Question: I want to create a pair of bootstrap columns inside another bootstrap column.
My output is not as desired for some reason.They look completely goofy for some reason. Did I make a rookie mistake in my formatting?
I am iterating over a @user object and having the profile picture be on the left and the profile info be on the right. There are many users so it should ideally style for all the iterations of the users in the database.
I feel this code should work but it doesn't, any idea as to what happened:
'''
<div class="row">
<div class="other-box col-sm-6">
<p>Random text!!!</p>
</div>
<div class="index-user-container col-sm-6">
<div class="row">
<% @users.each do |user| %>
<div class="index-picture col-sm-4">
<%= image_tag user.image.thumb('150x185#').url if user.image_stored? %>
</div>
<div class="index-info-box col-sm-8">
<%= user.first_name %>
<%= user.last_name %>
<%= user.email %>
<%= link_to 'Go to profile', user_path(@user) %>
</div>
<% end %>
</div>
</div>
</div>
'''
I am using twitter bootstrap. Here is a screen shot of the goofyness:

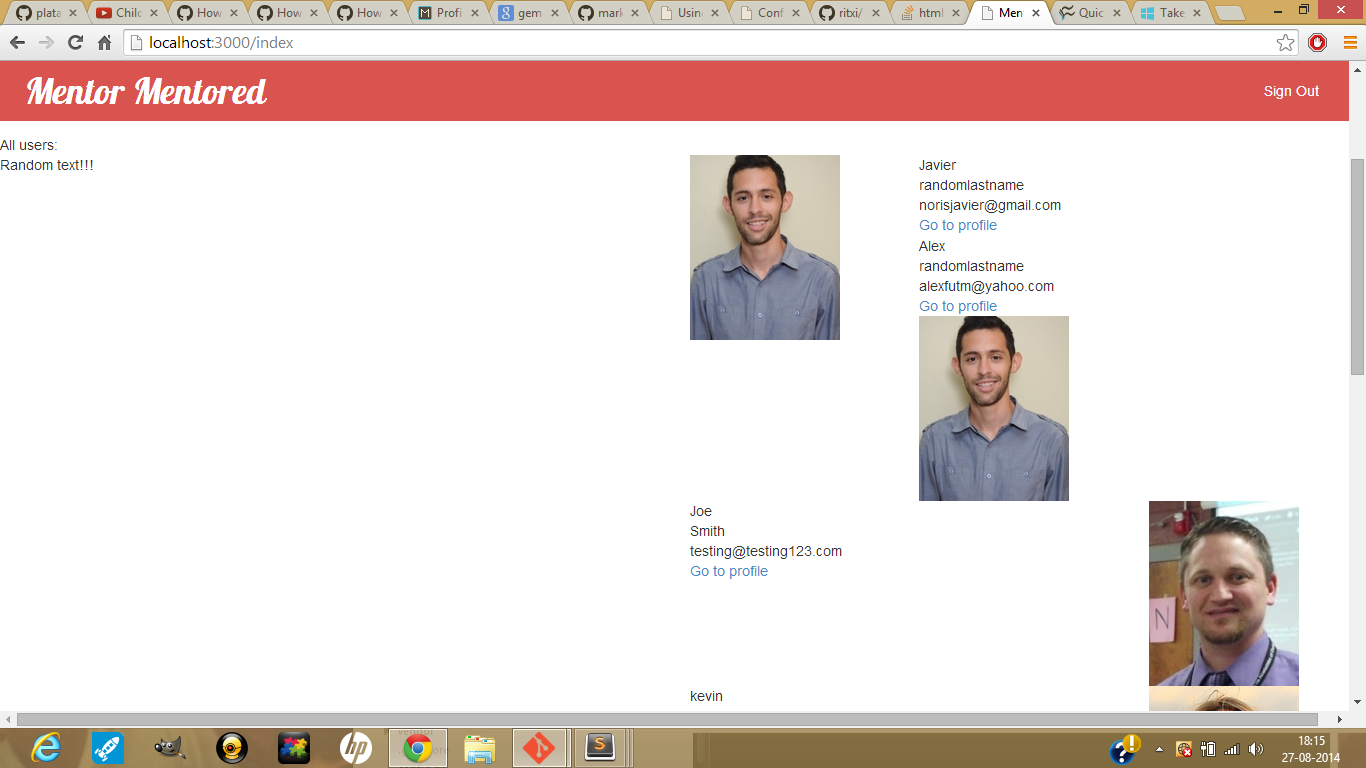
Answer: If you want a new row for each user in the list, then put the iterator above the row div, not inside it - otherwise, you might get some funky results.
'''
<div class="index-user-container col-sm-6">
<% @users.each do |user| %>
<div class="row">
<div class="index-picture col-sm-4">
<%= image_tag user.image.thumb('150x185#').url if user.image_stored? %>
</div>
<div class="index-info-box col-sm-8">
<%= user.first_name %>
<%= user.last_name %>
<%= user.email %>
<%= link_to 'Go to profile', user_path(@user) %>
</div>
</div>
<% end %>
</div>
'''